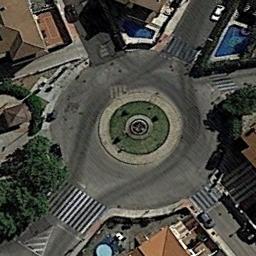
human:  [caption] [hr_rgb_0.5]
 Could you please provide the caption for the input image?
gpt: The roundabout is next to buildings and trees .

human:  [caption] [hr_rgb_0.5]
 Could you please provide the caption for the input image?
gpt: There are several vehicles on the road at the crossroads, Some buildings with swimming pools and some trees and some lawns around the roundabout .

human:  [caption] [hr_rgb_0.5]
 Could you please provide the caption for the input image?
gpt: The roundabout with five exits and entrances is in the residential area .

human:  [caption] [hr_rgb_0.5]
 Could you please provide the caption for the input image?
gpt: There are several buildings beside the roundabout .

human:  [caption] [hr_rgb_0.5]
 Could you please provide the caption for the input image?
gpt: There are some buildings around the roundabout .